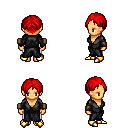
a pixel art fantasy rpg character, female body template, human, tanned skin, gray robe, white pants, red parted hairstyle, leather bracers, gold boots, four views (front, back, left, right), 2x2 character sprite sheet, small pixel art, hard edges, no anti-aliasing